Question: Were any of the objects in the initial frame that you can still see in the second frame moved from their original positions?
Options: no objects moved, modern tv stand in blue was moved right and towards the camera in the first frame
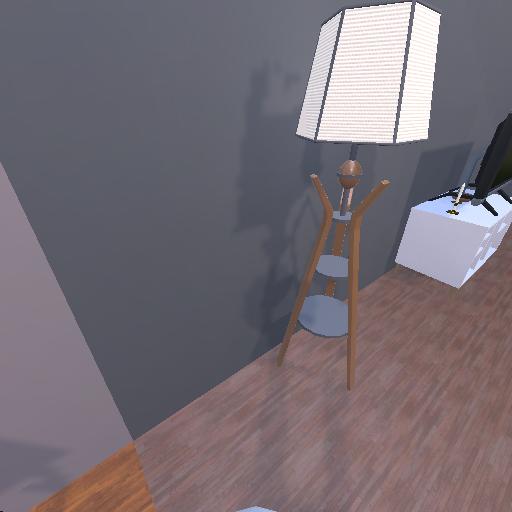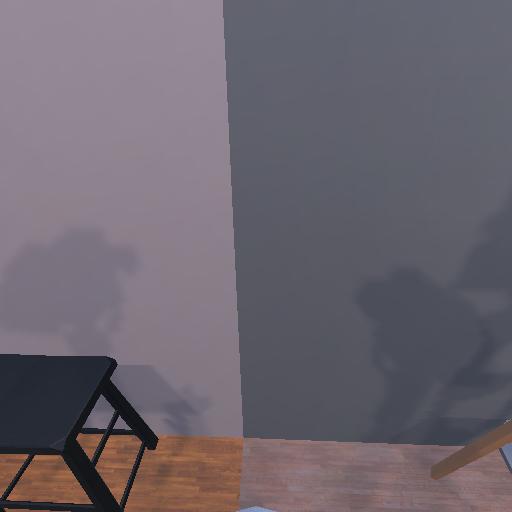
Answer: no objects moved